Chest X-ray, AP view. Patient: 55 years old, sex F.
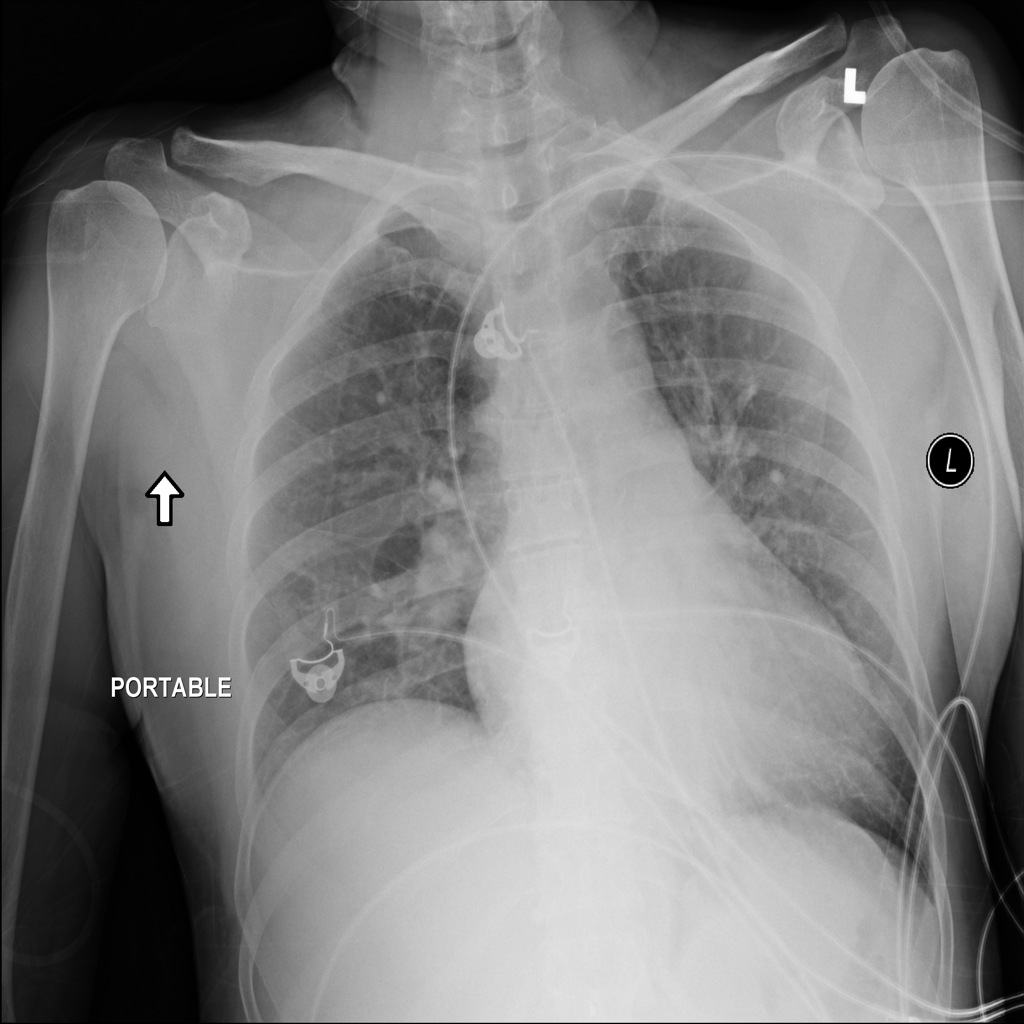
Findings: Consolidation